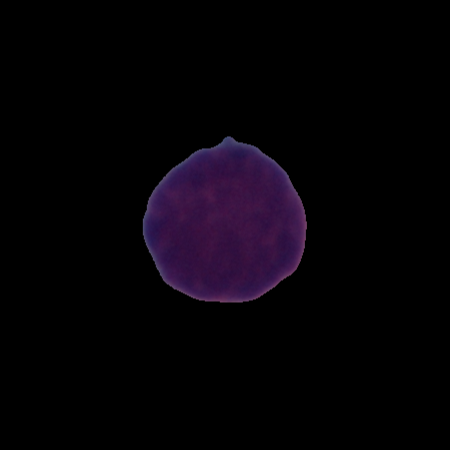
Label: healthy